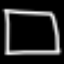
Label: square